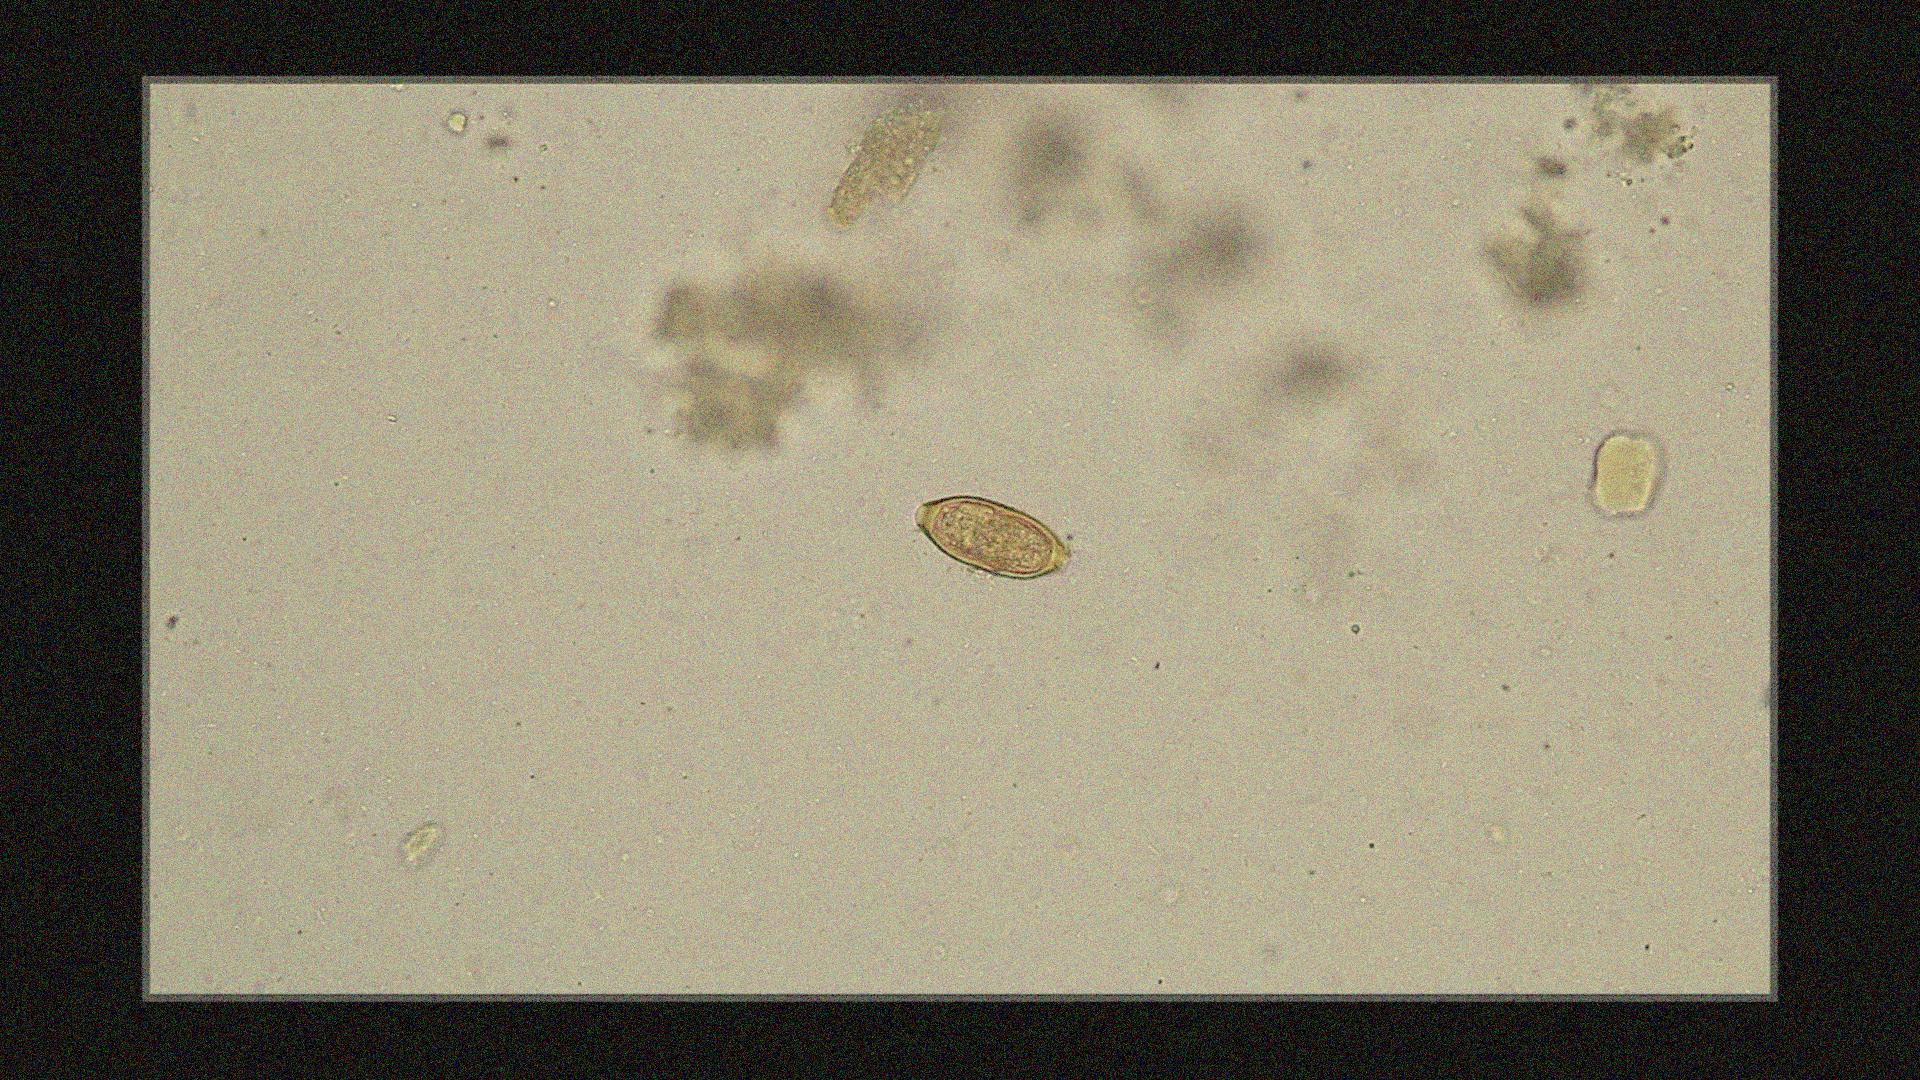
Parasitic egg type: Trichuris trichiura